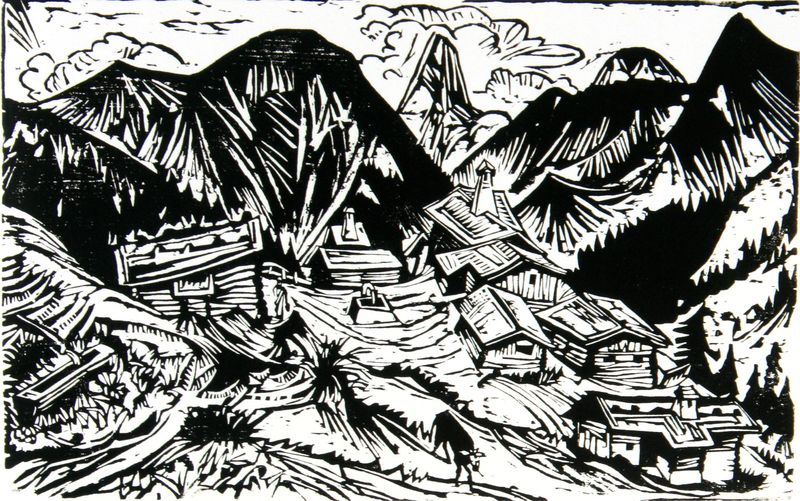
Titel: Stafelalp
Künstler: Ernst Ludwig Kirchner
Standort: Düsseldorf
Institution: Museum Kunst Palast
Schlagwörter: berg, himmel, wasser, weiß, wolken, kirchner, landschaft, fenster, grau, holz, schwarz, skizze, weg, wiese, expressionismus, architektur, spitze, häuser, büsche, hütte, kirche, sträucher, wege, tal, brunnen, kamine, holzschnitt, abhang, berge, gebirge, gipfel, dorf, dächer, graphik, kuh, rind, alm, linien, hütten, platz, vogelperspektive, tannen, church, white, window, black, modern, windows, print, bergdorf, expressionistisch, alpen, druck, lithographie, schwarzweiß, woodcut, wanne, wood, cliff, cloud, clouds, food, sky, tree, hills, house, landscape, mountain, mountains, houses, street, tower, village, siedlung, marktplatz, spanish, forest, grass, drawing, stiche, black and white, graphic, sketch, gewölk, disaster, town, rohr, schnitte, ink, buildings, dachreiter, art, engraving, hut, animal, lines, war, bush, cow, volcano, cottage, berghütten, beautiful, oxen, chimney, zulauf, well, broken, tile, quellwasser, pretty, block, pile, catastrophe, homes, flood, jungle, streaks, cabins, block print, linoleum, huts, damage, scratchboard, earthquake, heap, wrecth, devastated, eartquaqe, 어두운, 마을, 산, 우물, 풀, 오두막집, 소, 구름, 차가운, 쌀쌀한, durian